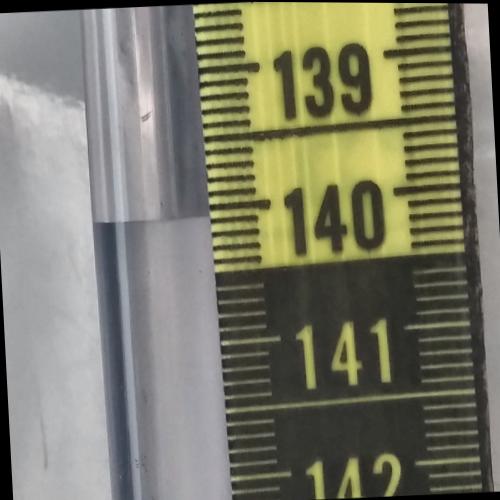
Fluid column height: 140.1 cm